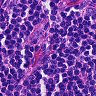
Metastatic tissue present: no